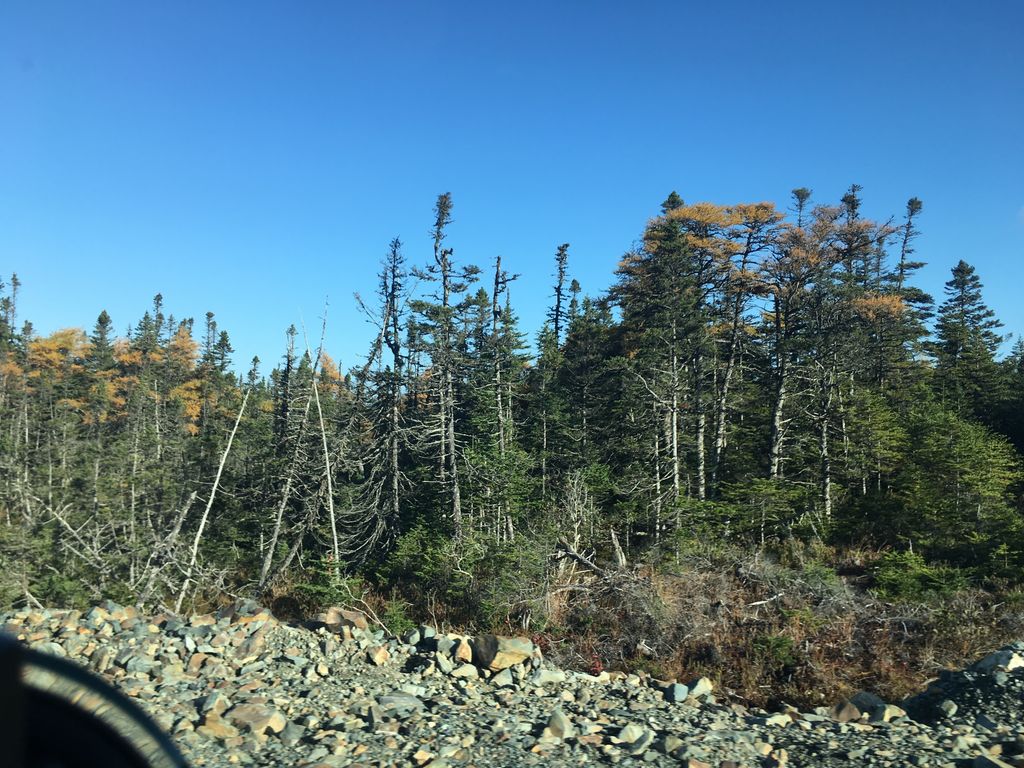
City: st_johns